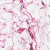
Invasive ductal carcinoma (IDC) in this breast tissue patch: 0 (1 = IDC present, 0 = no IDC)